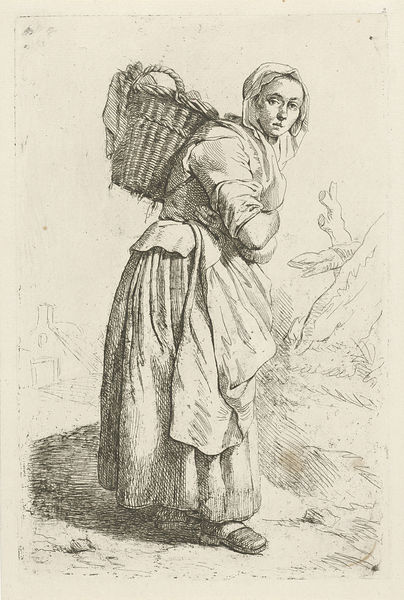
Titel: Boerin met mand op de rug
Künstler: Johannes Pieter de Frey
Standort: Amsterdam
Institution: Rijksmuseum
Schlagwörter: dress, female, woman, maid, print, girl, peasant, young, drawing, shadow, sketch, person, day, basket, stump, hunched, shoe, shoes, pencil, apron, cloth, slippers, work, carry, carrying, poor, realistic, heavy, naturalistic, tired, peasant woman, laborer, line drawing, head covering, pencil drawing, drawn, weary